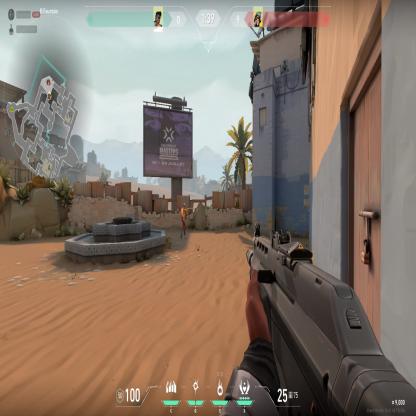
Label: enemy